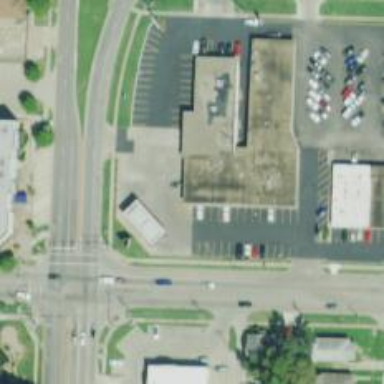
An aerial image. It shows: Convenience shop.